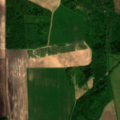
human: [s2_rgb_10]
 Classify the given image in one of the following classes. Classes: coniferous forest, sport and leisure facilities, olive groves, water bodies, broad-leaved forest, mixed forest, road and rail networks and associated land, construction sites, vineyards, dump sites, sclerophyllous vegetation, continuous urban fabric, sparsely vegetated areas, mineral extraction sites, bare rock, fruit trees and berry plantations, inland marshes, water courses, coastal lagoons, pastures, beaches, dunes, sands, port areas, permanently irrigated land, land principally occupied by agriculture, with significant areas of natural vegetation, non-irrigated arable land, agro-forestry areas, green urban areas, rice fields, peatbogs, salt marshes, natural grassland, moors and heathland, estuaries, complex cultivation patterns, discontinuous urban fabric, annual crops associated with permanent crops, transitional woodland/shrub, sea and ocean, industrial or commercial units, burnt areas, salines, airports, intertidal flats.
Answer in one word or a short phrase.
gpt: non-irrigated arable land, pastures, broad-leaved forest, mixed forest